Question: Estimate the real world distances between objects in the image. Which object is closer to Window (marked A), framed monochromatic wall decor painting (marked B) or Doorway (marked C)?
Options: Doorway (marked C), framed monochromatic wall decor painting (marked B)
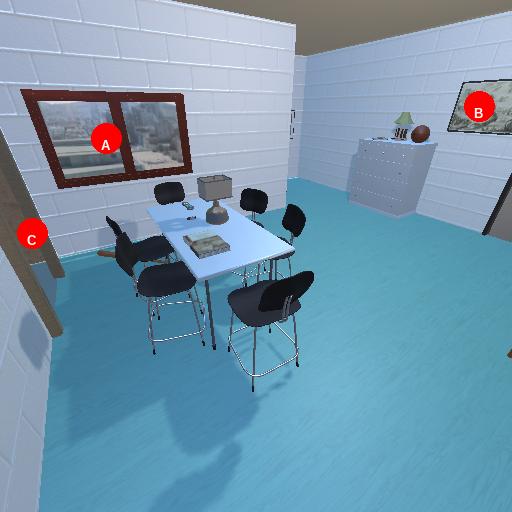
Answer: Doorway (marked C)